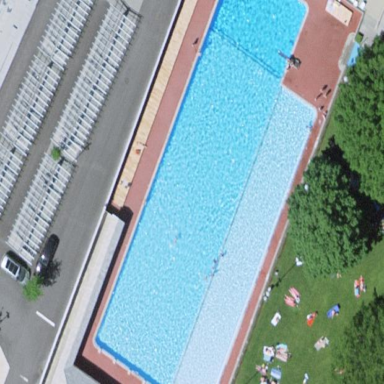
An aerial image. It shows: Swimming pool located in leisure land.